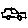
Label: car